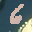
Label: 6